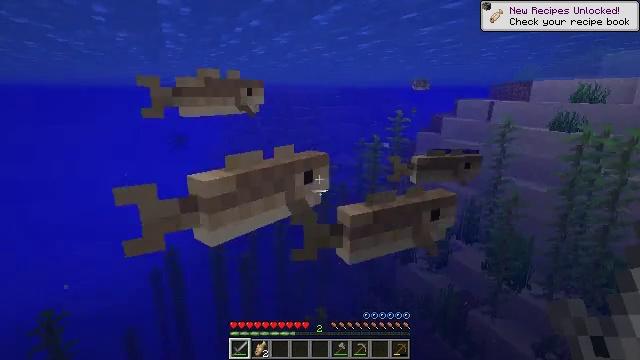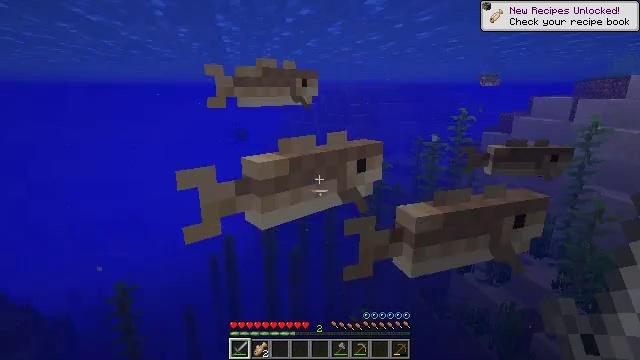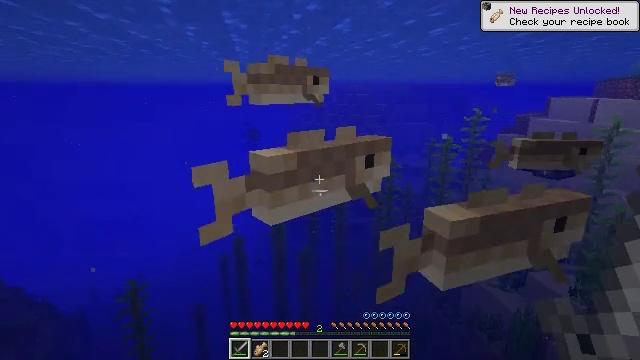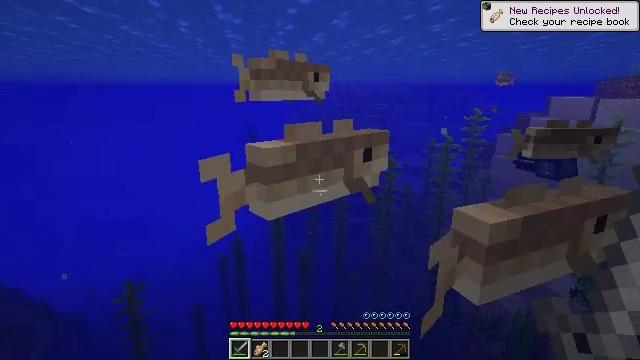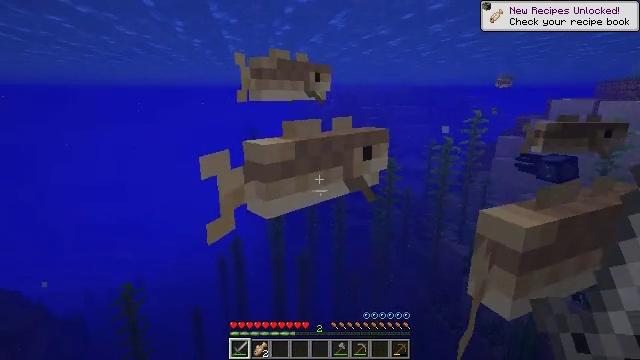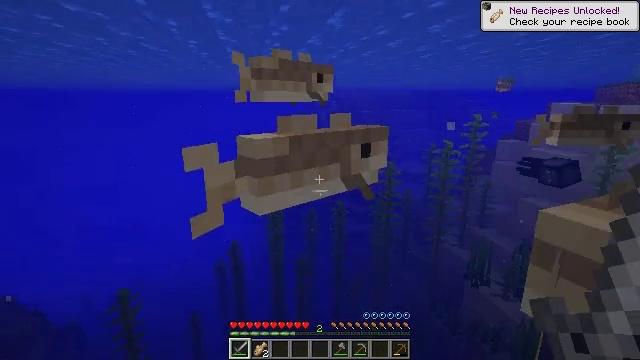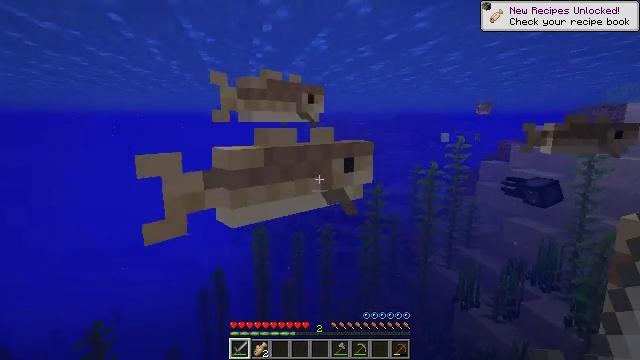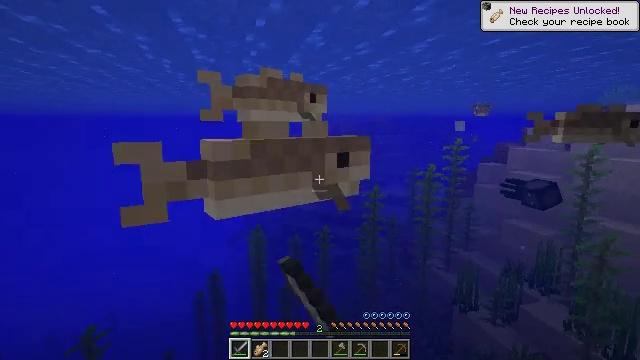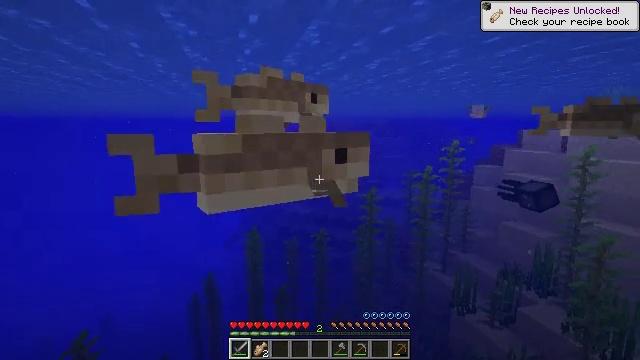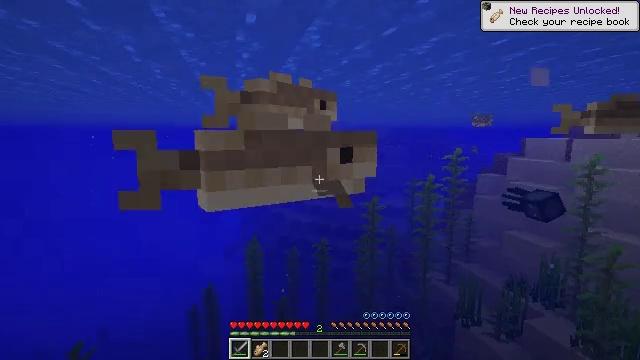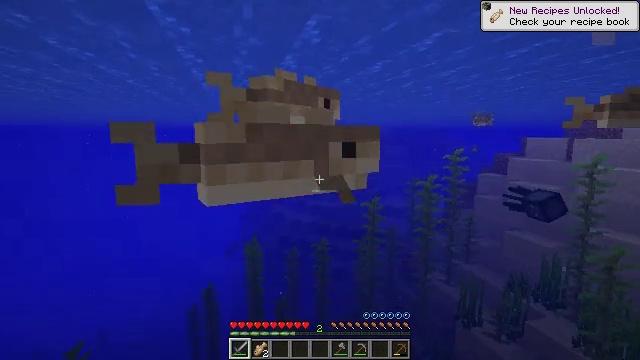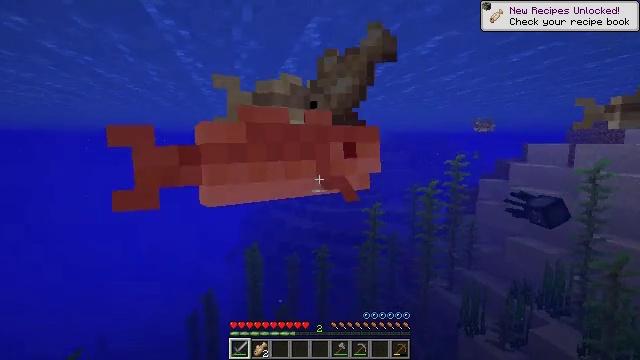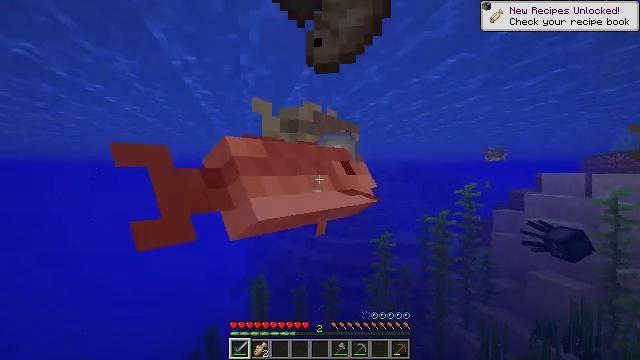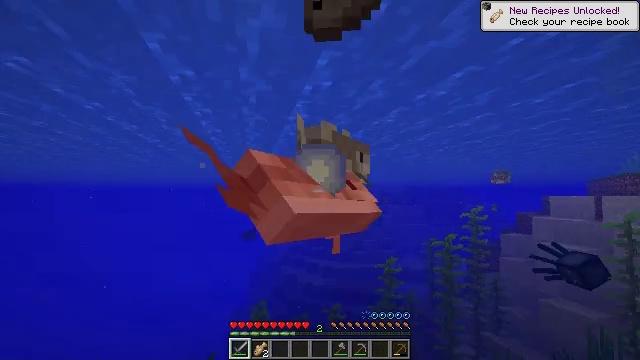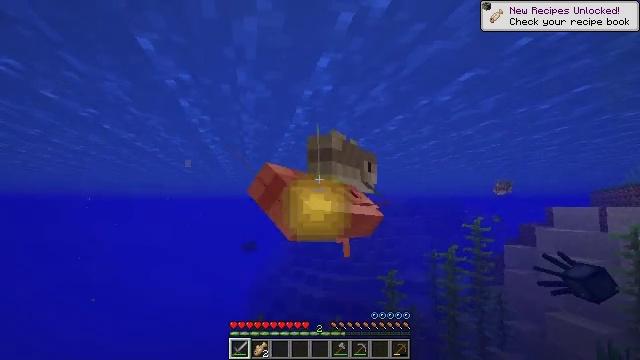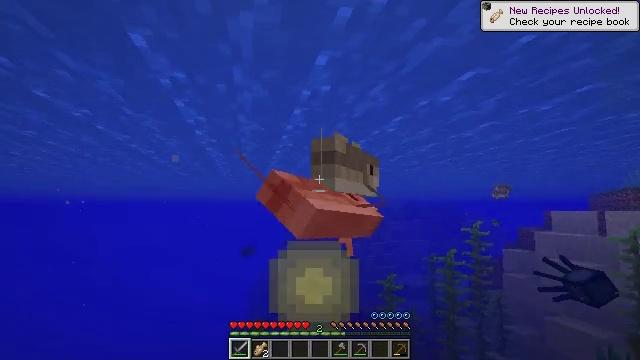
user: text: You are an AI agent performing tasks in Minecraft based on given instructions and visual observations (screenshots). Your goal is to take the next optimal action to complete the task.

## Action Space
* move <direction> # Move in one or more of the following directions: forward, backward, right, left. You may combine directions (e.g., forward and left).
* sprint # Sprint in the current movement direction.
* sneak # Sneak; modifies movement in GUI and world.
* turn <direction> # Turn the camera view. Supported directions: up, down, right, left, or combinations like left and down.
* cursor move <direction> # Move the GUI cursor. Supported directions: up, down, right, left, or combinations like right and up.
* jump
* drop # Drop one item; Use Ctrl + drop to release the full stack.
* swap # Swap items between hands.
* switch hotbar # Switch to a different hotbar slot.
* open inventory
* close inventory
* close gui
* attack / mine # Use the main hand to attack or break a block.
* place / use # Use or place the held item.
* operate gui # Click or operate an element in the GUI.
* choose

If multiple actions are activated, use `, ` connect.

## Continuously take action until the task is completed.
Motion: motion action
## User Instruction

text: Hunt a cod.
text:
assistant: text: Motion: move forward, turn left
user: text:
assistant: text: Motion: move forward, turn left
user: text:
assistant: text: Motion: move forward
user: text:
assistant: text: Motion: move forward
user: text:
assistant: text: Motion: move forward
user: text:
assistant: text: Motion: move forward, turn right and up, attack / mine
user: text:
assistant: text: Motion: move forward, attack / mine
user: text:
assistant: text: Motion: move forward, attack / mine
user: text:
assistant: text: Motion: move forward, turn up
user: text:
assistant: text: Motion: move forward
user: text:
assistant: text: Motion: move forward, turn up
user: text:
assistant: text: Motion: move forward, turn left and up
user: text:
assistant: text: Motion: move forward, turn up
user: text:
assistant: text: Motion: move forward, turn up
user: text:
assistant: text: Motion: move forward
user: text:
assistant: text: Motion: move forward, turn right and up
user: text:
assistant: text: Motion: move forward, turn right and up
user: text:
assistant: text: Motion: move forward, turn right
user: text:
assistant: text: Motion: move forward, turn right
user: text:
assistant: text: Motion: move forward, turn right
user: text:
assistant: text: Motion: move forward, turn right and up
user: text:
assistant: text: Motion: move forward, turn right and up
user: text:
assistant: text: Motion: move forward, attack / mine
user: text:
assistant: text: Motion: move forward, attack / mine
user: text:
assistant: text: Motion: move forward, turn down, attack / mine
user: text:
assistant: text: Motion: move forward, turn down
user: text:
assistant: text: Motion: move forward
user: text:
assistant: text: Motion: move forward
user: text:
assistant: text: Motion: move forward
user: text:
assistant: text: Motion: move forward, turn right